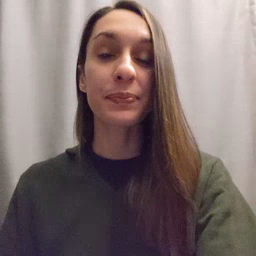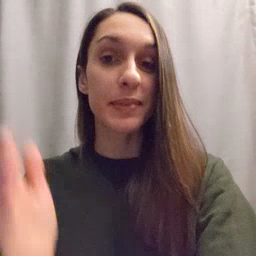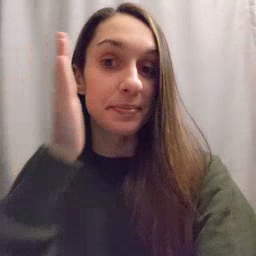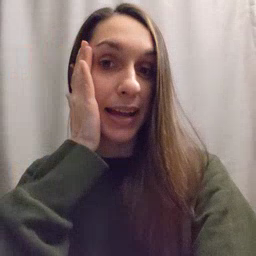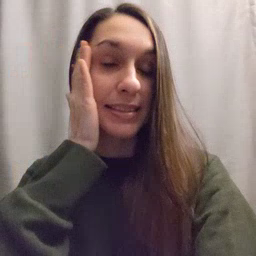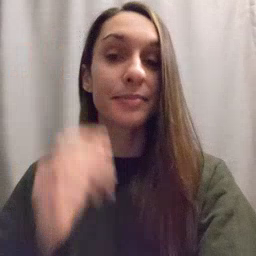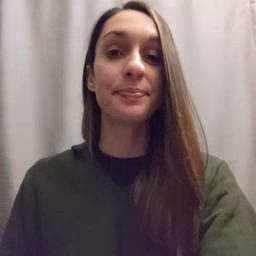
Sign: bed